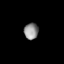
Tissue: lung
Cell type: Epithelial cells
Senescence score: 0.2162
Nuclear area (px): 227
Mean DAPI intensity: 142.767